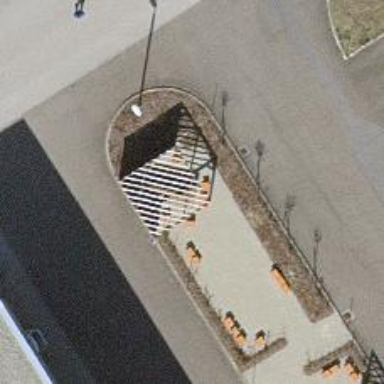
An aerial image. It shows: Bench.